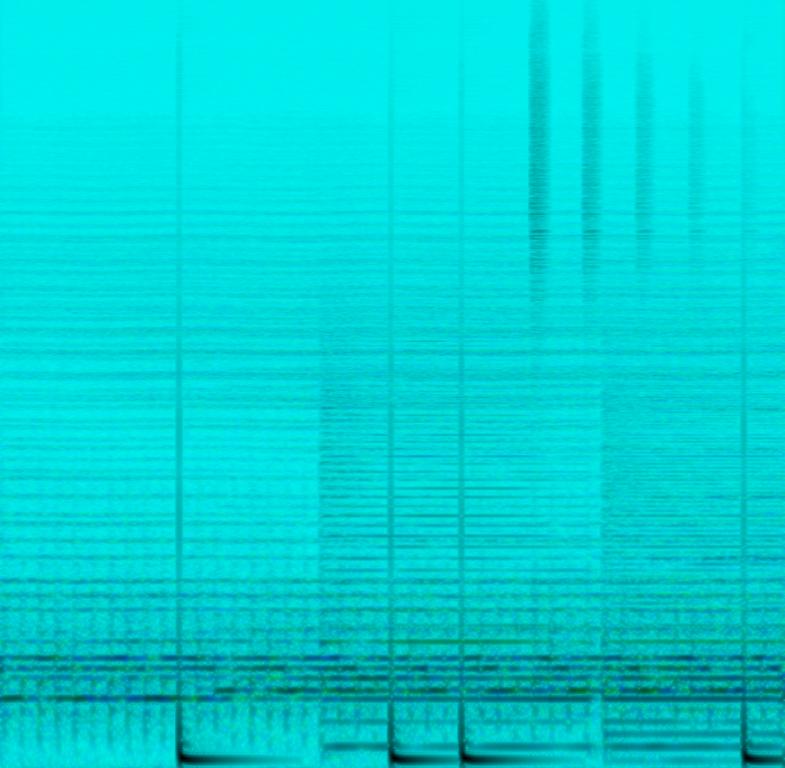
This is an instrumental lounge music piece. There is a vague melody with reverberations of an ambient synth and occasional chord strumming from an electric guitar. The electronic drum hits are spread out at a low tempo. The general feeling of this song is chill yet also trippy at the same time. This piece could be used in a technological device release video. It could also be used in scenery shots in a movie or a TV show.